Question: I have an array that contains the bytes of a secret message (Hello World, My name is David.). I have another array that have the bytes of a secret code ("secretCode"). The secret code can change, But I have to loop through and XOR each letter of the secret message with the letter of the secretcode.

I need to loop through the secret code array multiple times so that I can XOR each letter of the secret message, how can I do this?
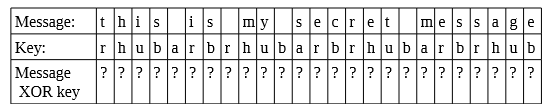
Answer: '''
String msg = ... ;
String key = ... ;
StringBuilder sb = new StringBuilder(msg.length());
for (int i = 0; i < msg.length(); i++) {
sb.append((char)(msg.charAt(i) ^ key.charAt(i % key.length())));
}
'''
'i % key.length()' will get the chars from key array without going out of bounds.